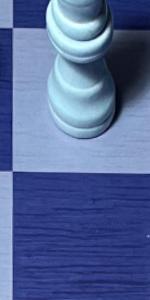
Label: Empty